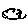
Label: cloud